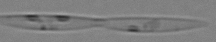
Label: Pseudo-nitzschia